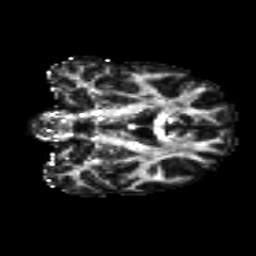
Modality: FA
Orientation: coronal
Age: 23
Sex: male
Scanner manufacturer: siemens
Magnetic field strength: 3 T
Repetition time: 8.8 s
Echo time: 0.085 s